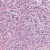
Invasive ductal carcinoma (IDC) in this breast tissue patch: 1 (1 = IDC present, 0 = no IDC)